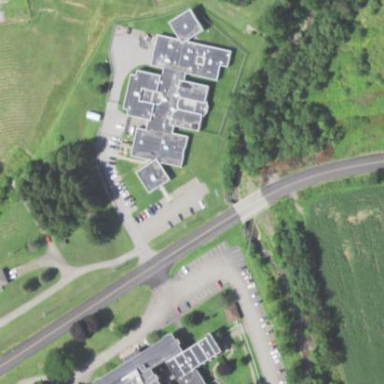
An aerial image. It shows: Prison building with the amenity of prison.